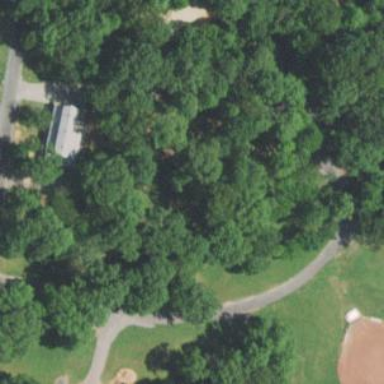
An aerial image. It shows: Disc golf tee area.